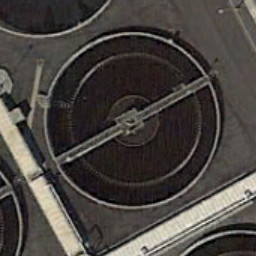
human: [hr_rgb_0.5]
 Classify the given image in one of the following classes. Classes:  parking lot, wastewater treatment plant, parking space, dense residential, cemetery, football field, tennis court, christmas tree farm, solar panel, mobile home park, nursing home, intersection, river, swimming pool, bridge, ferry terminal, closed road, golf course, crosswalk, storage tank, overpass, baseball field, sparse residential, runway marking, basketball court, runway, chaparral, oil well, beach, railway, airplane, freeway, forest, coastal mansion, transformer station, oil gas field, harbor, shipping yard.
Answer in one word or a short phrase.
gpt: wastewater treatment plant